Aerial crown-view tile of a tropical tree (Barro Colorado Island, Panama), acquired 20250124:
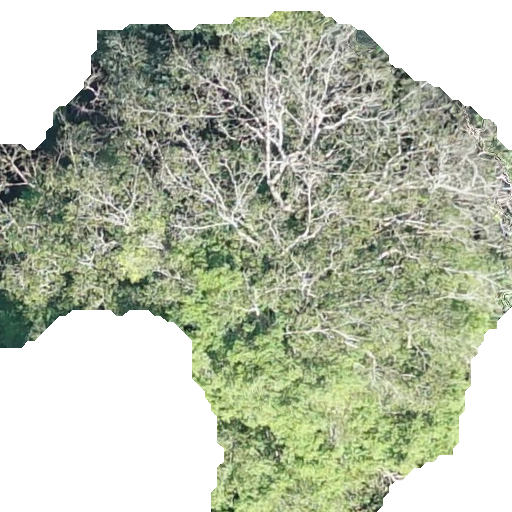
Species: Hura crepitans
GBIF accepted scientific name: Hura crepitans
Crown area: 298.132 m²